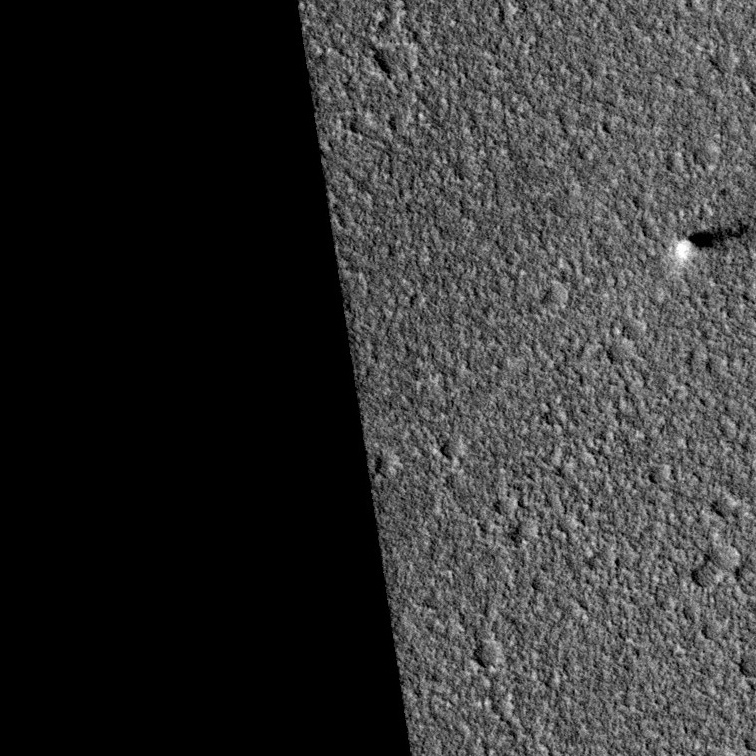
Label: dustdevil